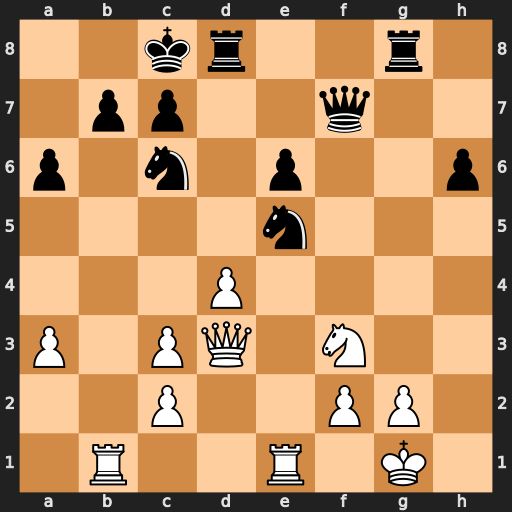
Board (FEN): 2kr2r1/1pp2q2/p1n1p2p/4n3/3P4/P1PQ1N2/2P2PP1/1R2R1K1
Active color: w
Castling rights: -
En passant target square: -
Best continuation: Nxe5 Nxe5 Rxe5